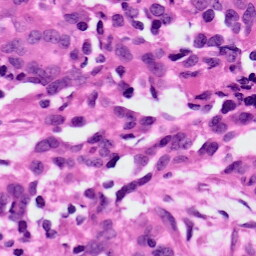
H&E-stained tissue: Ovarian